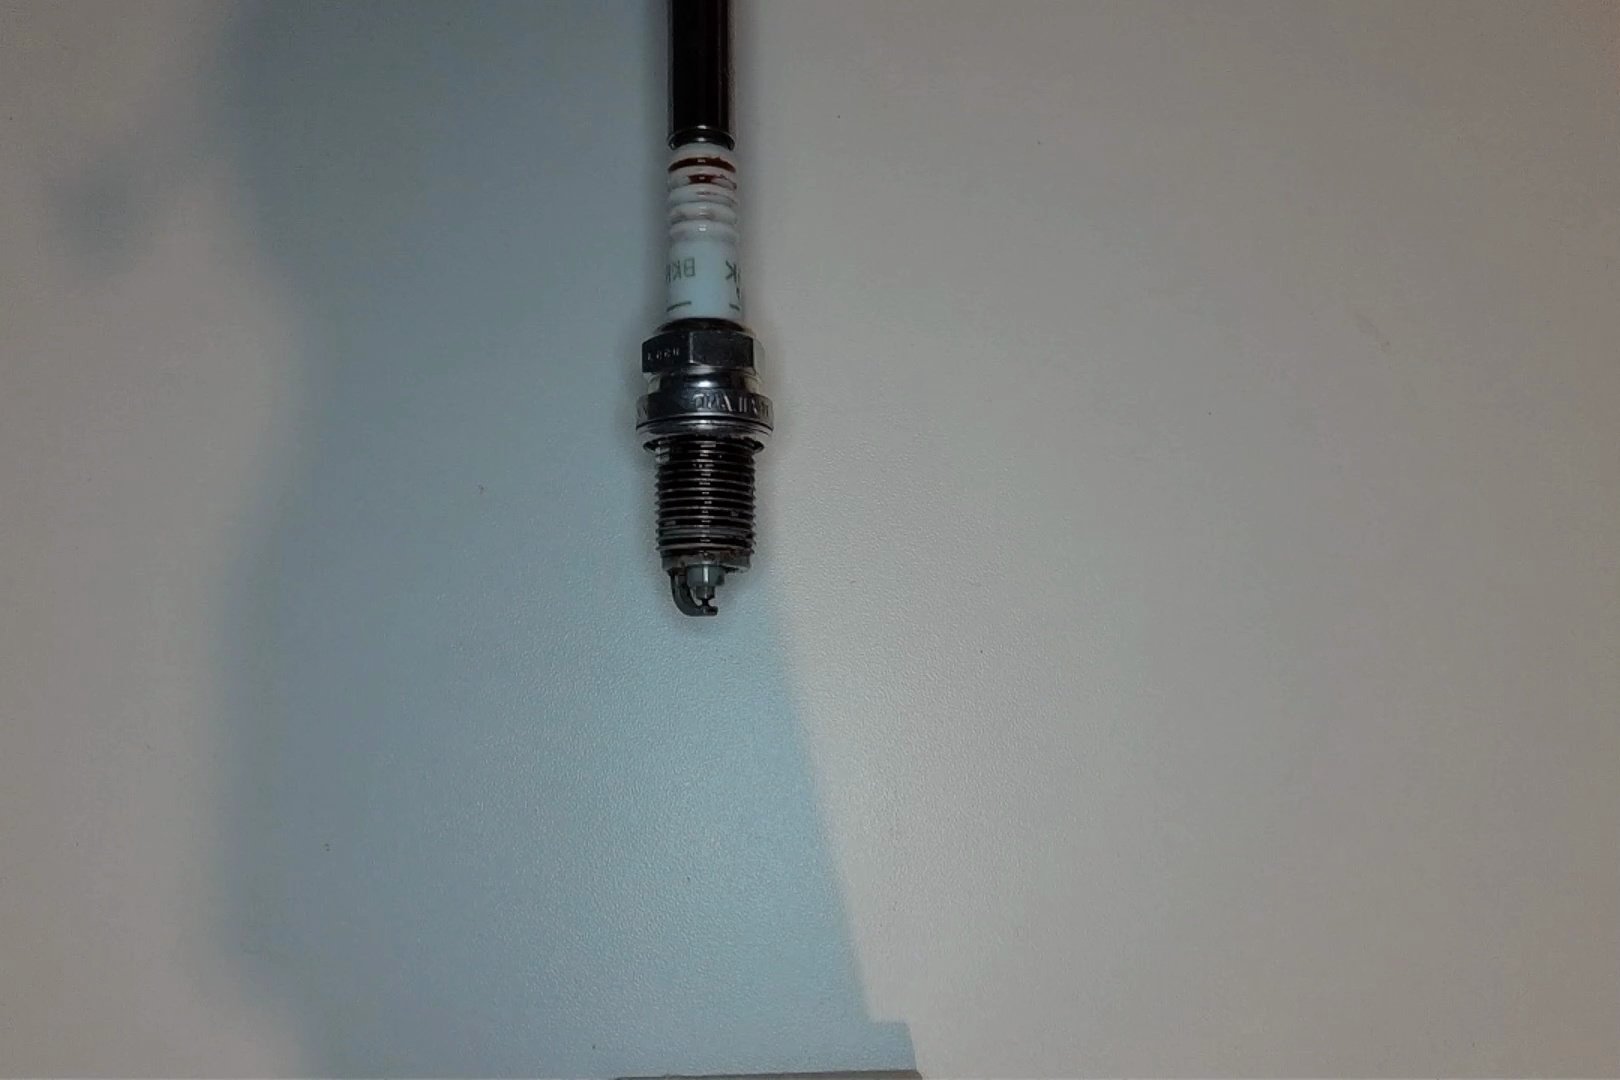
Label: anomaly